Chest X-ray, PA view. Patient: 12 years old, sex M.
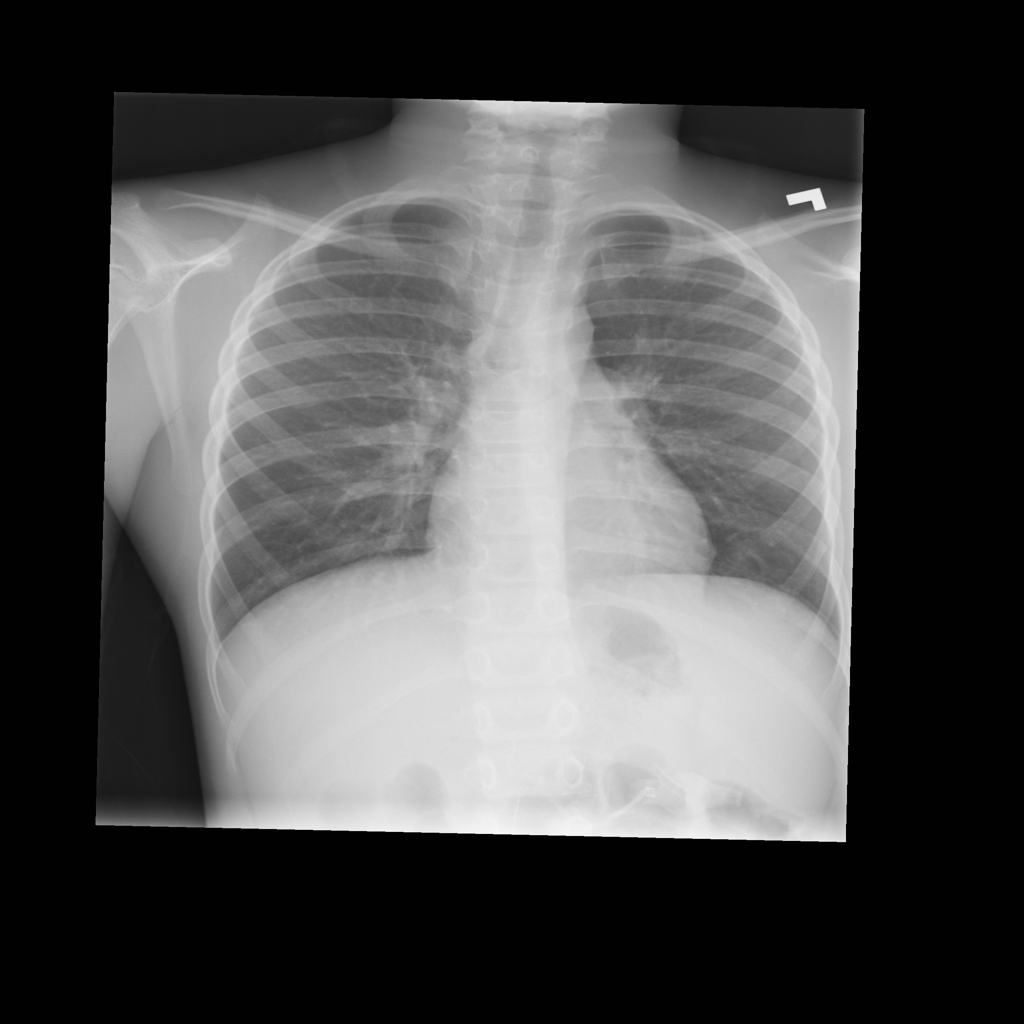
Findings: No Finding